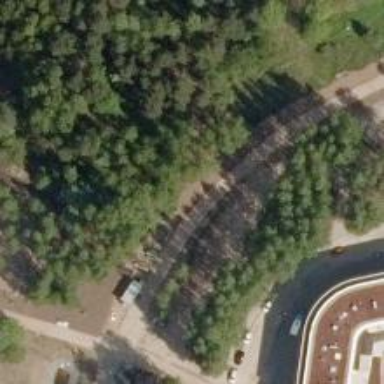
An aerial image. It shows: Path.